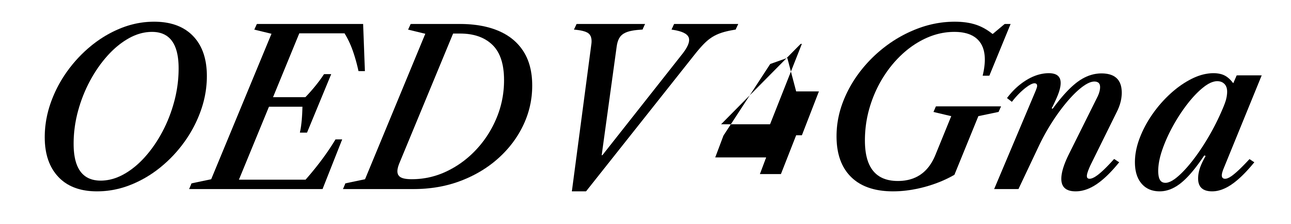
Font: LibreCaslonText-Italic_Medium_Italic